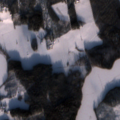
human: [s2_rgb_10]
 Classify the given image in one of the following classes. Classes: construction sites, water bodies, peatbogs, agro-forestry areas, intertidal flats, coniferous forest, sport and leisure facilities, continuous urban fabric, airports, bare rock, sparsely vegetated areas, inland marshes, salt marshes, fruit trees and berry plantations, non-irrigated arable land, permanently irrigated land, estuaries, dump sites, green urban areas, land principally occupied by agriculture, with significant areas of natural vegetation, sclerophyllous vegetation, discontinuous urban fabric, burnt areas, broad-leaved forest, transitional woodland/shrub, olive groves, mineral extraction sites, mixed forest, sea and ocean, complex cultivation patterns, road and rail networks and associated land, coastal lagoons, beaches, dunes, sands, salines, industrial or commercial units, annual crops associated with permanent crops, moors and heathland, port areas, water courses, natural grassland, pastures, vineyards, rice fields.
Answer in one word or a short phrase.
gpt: non-irrigated arable land, land principally occupied by agriculture, with significant areas of natural vegetation, coniferous forest, mixed forest, transitional woodland/shrub, water bodies